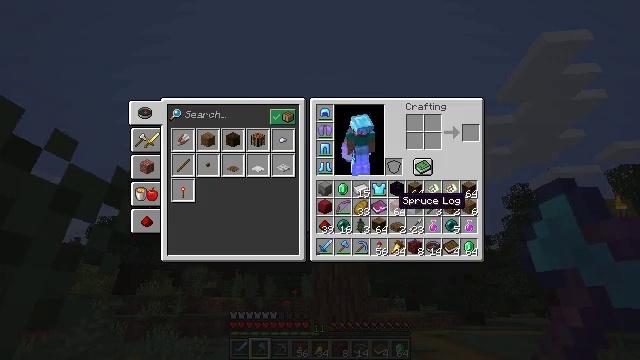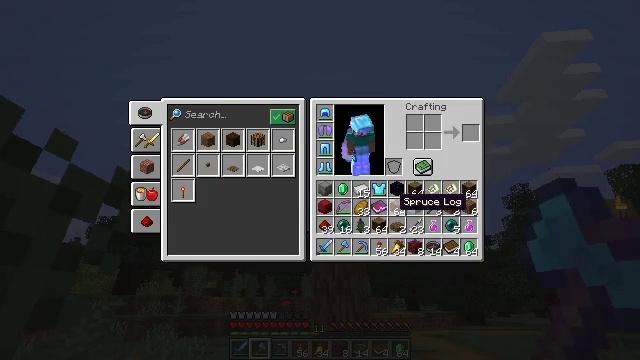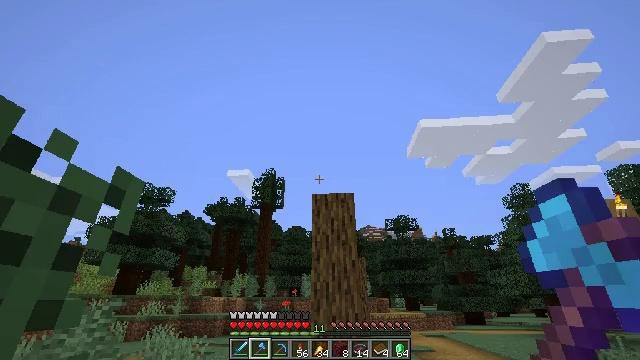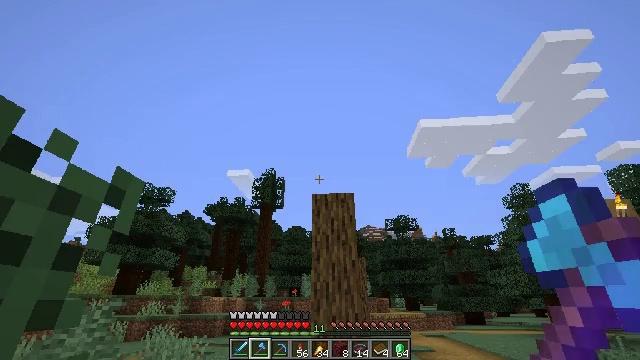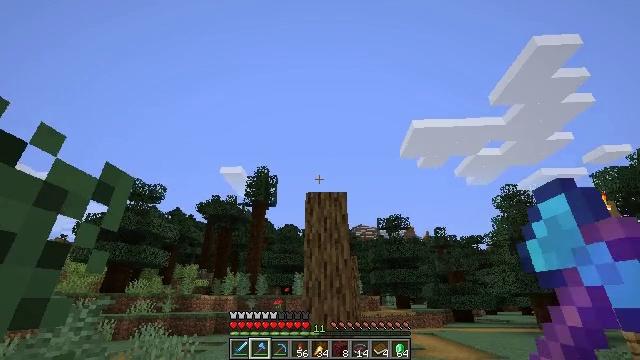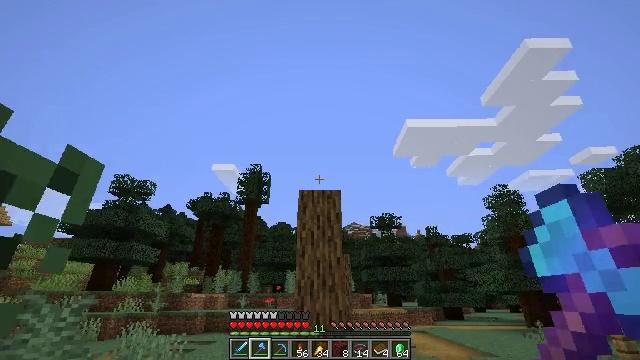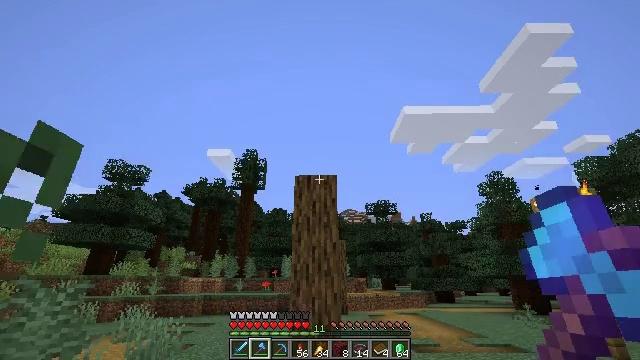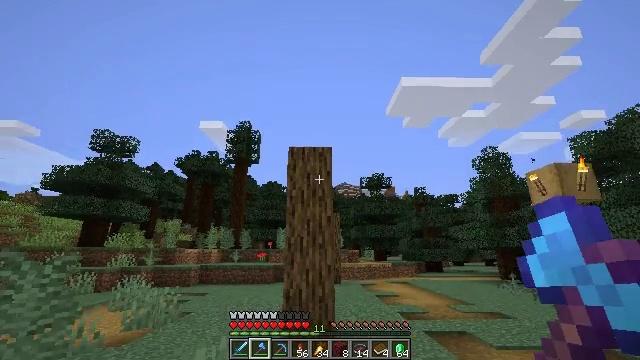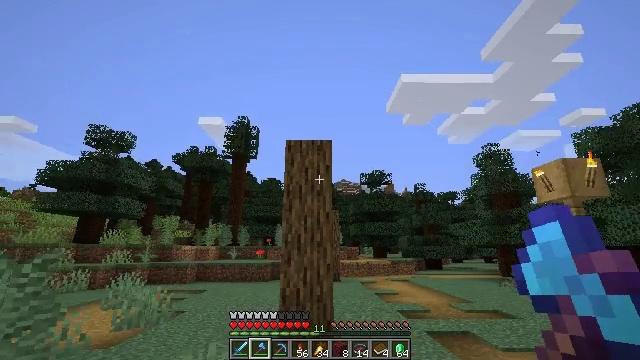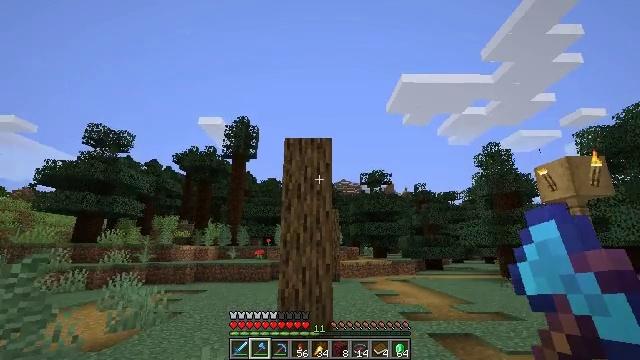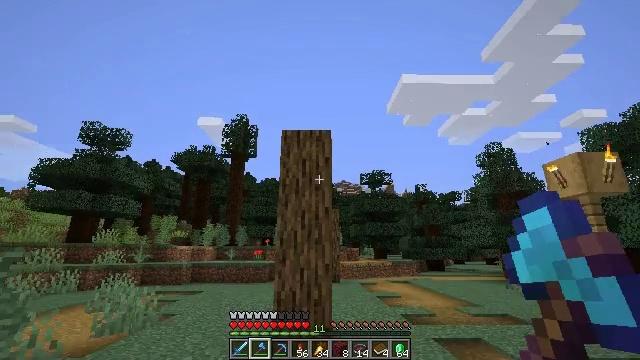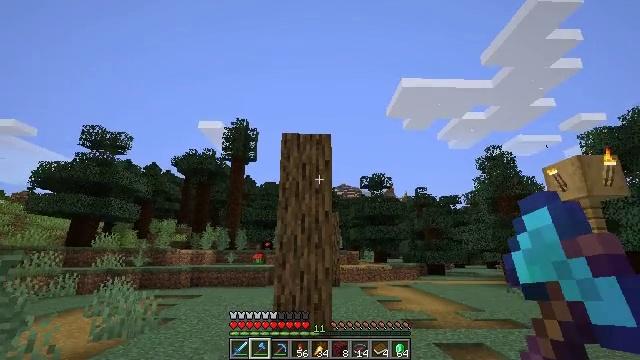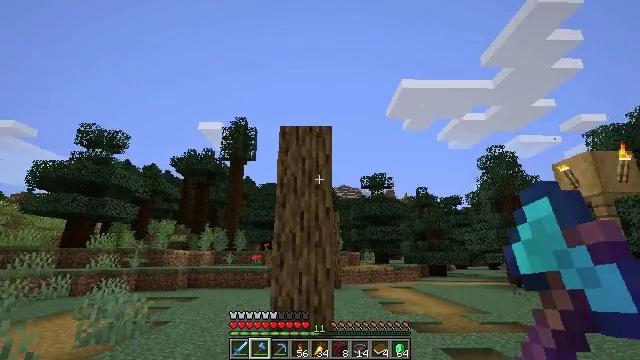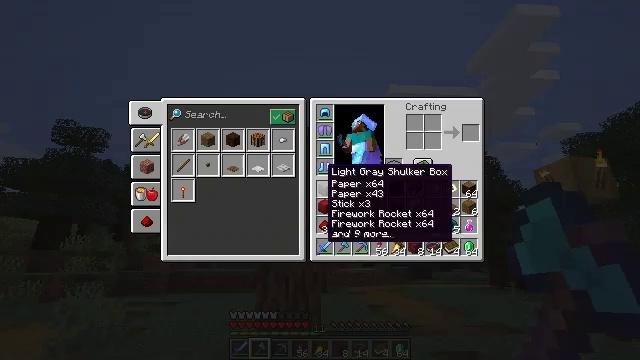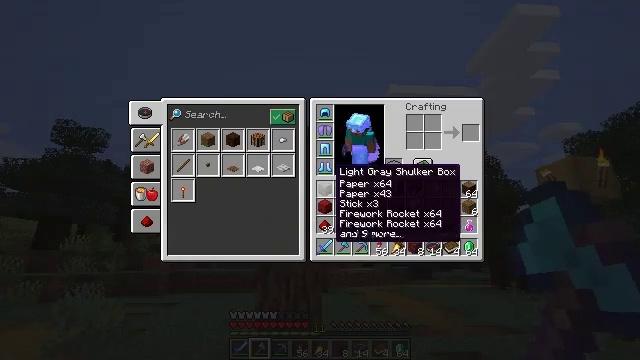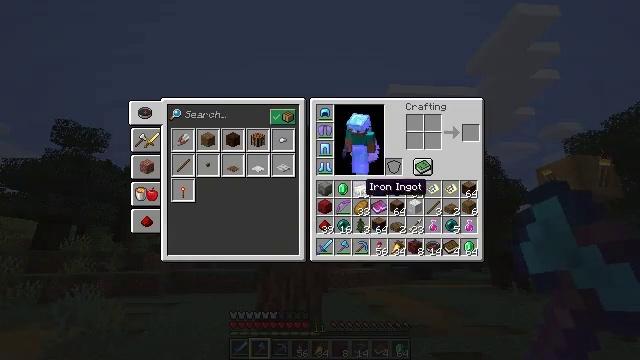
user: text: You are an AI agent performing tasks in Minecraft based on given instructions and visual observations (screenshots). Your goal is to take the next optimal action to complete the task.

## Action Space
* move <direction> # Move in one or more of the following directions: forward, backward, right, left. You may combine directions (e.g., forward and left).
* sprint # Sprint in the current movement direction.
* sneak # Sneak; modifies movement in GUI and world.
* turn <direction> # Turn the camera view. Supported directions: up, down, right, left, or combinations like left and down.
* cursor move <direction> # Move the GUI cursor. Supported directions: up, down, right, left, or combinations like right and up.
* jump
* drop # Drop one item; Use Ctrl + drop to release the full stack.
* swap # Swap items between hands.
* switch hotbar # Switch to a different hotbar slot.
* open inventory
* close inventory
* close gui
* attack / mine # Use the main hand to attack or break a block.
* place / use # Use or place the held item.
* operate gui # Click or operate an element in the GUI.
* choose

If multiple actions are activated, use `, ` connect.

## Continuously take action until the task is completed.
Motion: motion action
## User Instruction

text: Drop a spruce sapling.
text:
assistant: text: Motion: no_op
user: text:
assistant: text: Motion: close inventory
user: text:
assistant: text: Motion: close inventory
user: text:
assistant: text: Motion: turn right, close inventory
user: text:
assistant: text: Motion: move forward, turn right
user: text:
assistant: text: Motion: move forward, turn down
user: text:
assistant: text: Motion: move forward, turn right and down
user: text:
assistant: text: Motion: move forward
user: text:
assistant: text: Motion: move forward
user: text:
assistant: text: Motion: move forward
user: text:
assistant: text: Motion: move forward
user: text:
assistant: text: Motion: no_op
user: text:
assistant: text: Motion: turn right, open inventory
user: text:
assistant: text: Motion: cursor move right, open inventory
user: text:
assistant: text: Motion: cursor move right and down
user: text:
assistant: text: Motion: cursor move right and down
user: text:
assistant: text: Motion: cursor move down
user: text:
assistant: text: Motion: cursor move down
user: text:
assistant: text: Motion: cursor move right and down
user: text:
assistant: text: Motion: cursor move right and down
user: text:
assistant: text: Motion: no_op
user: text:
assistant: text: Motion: no_op
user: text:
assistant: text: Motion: no_op
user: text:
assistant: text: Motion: cursor move up
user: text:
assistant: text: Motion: cursor move up
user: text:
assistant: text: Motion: cursor move left and up
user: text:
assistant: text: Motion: cursor move left and up
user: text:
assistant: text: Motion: no_op
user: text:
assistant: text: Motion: sprint
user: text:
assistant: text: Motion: sprint, cursor move left